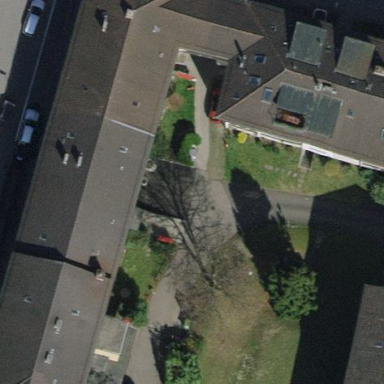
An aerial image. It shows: Building with hipped roof.